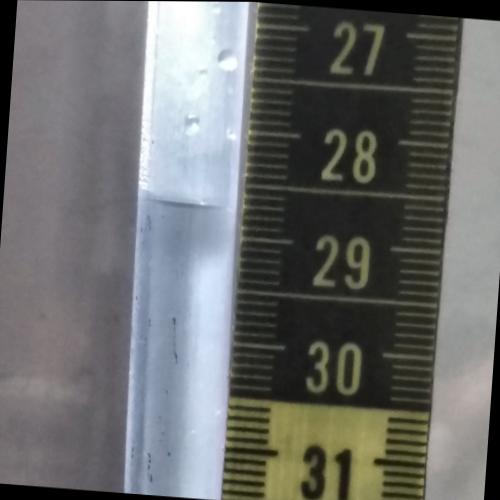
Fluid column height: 28.7 cm